Question: I'm trying to make each thread read its own text file.
'''
private void burden() {
File mainFolder = new File("C:\FilesToRead");
File[] files = mainFolder.listFiles();
String freeFile;
for (File file : files) {
FileChannel channel;
FileLock lock = null;
try {
channel = new RandomAccessFile(file, "r").getChannel();;
lock = channel.lock();
// Ok. We get the lock
readFile(file.getName());
} catch (OverlappingFileLockException e) {
continue; // File is open by someone else
} catch (FileNotFoundException f) {
} catch (IOException ex) {
} catch (NonWritableChannelException n) {
System.out.println("NonWritableChannelException");
} finally {
try {
lock.release();
} catch (IOException ex) {
System.out.println("IOException!");
}
}
}
} // burden();
'''
I get this picture in the debugger:

The next step will bring me to the NonWritableChannelException.
I can't understand why as I tried to lock file for reading.
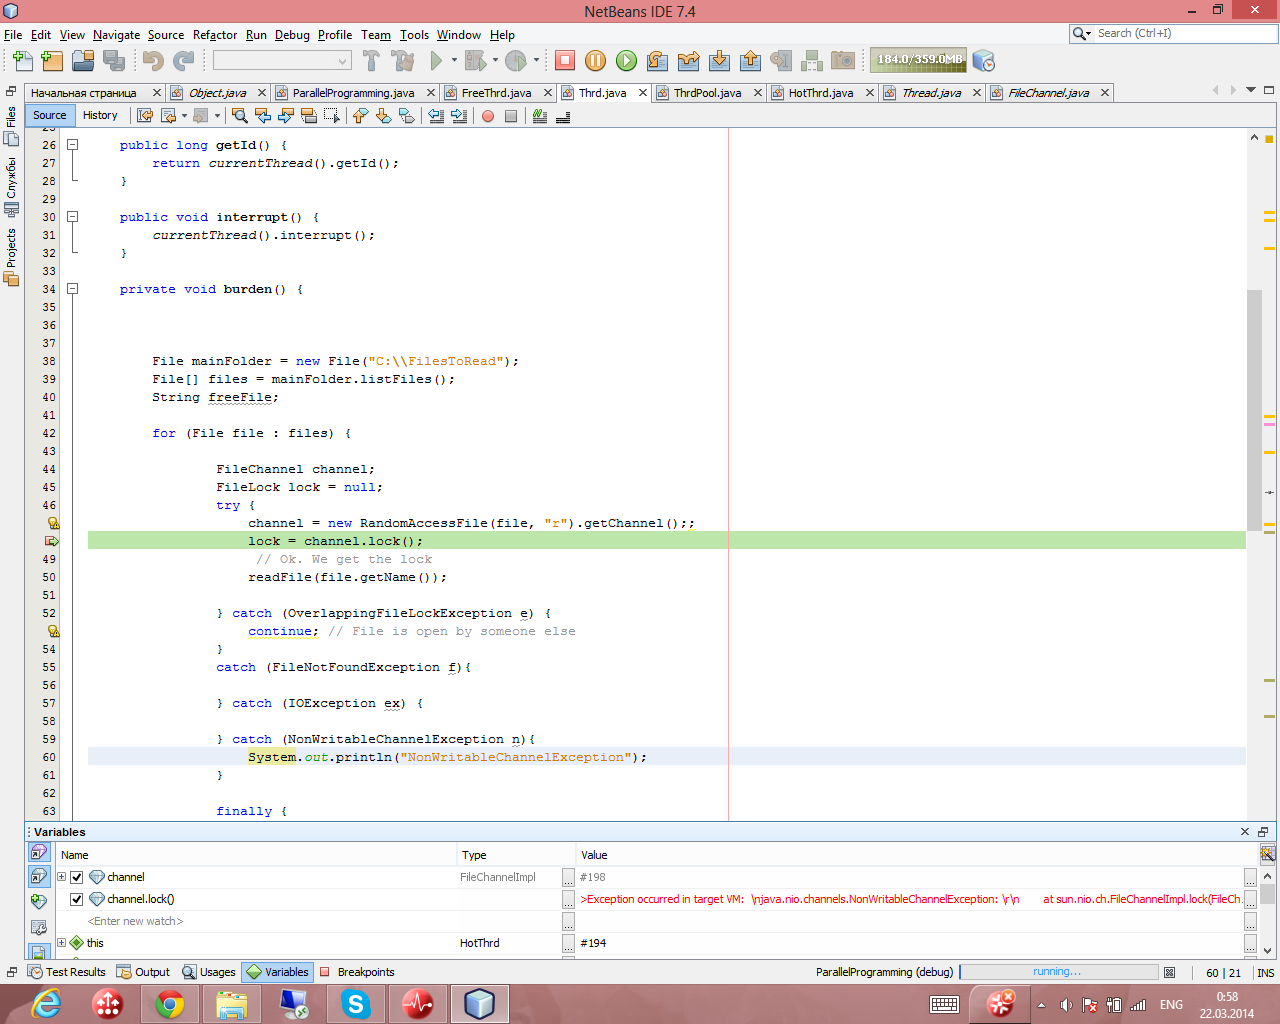
Answer: you also need to lock the writable channel here so make your code,
'''
channel = new RandomAccessFile(file, "rw").getChannel();
'''
This should work.